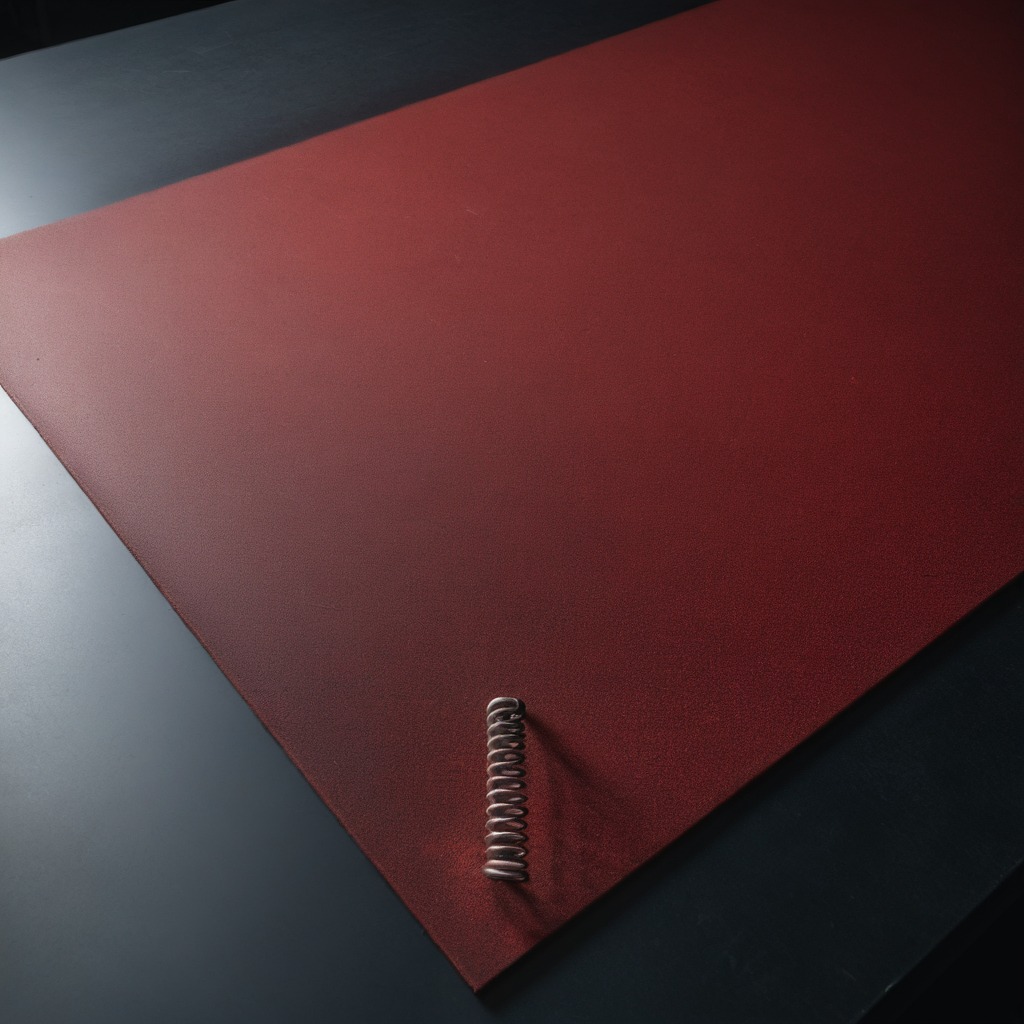
A coiled metal spring lying on a clean granite tabletop covered with a red rubber mat inside a workshop at night dim ambient light soft shadows worn but beneath the mat